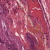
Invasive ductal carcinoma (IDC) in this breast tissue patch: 0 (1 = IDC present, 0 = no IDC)